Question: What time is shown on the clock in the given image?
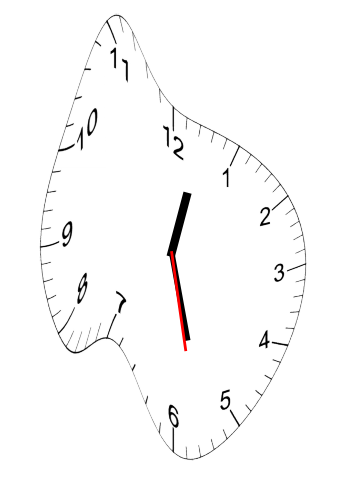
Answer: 12:27:28